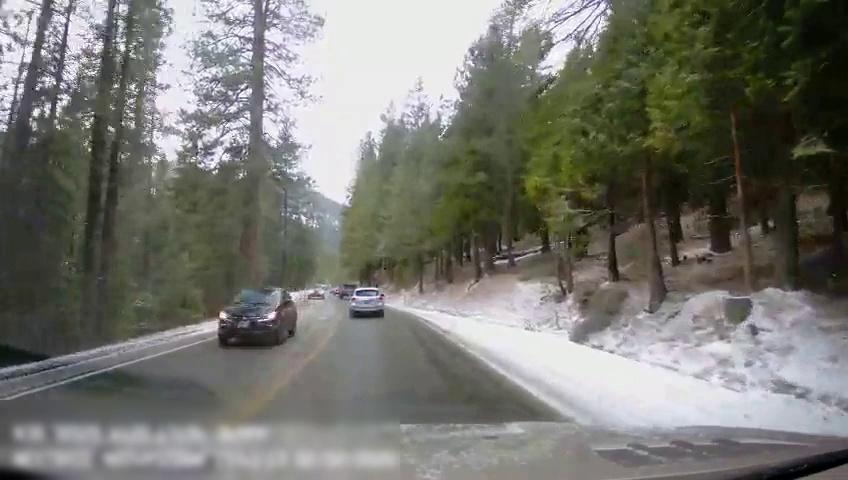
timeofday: Day
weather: Cloudy
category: Drivable Space
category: Vehicles | Truck
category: Vehicles | Car
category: Vehicles | Car
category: Vehicles | Car
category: Lanes | Current Lane
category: Lanes | Current Lane
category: Lanes | Opposite Lane
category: Lanes | Opposite Lane